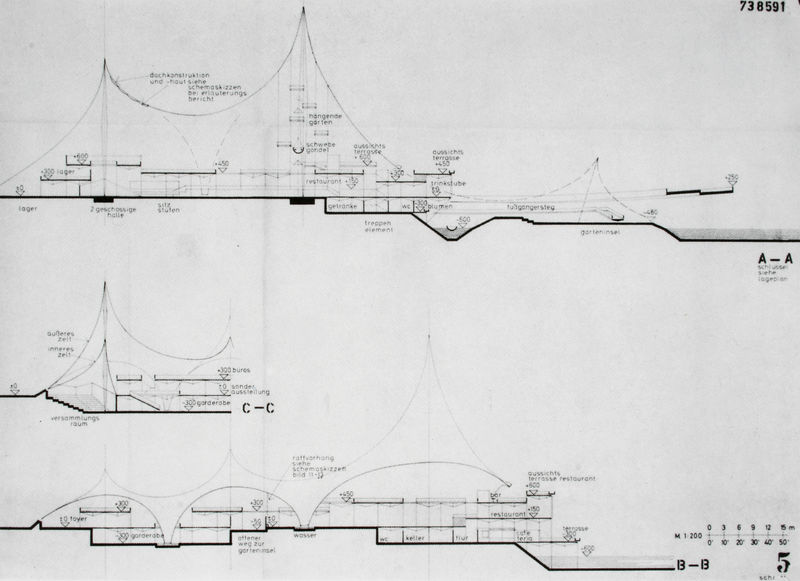
Titel: Schnitte
Künstler: Frei Otto
Standort: Montreal
Institution: Deutscher Pavillon auf der Weltausstellung
Schlagwörter: dach, boden, spitzen, bogen, zahlen, buchstaben, beschriftung, entwurf, konstruktion, plan, nummer, zelt, umgebung